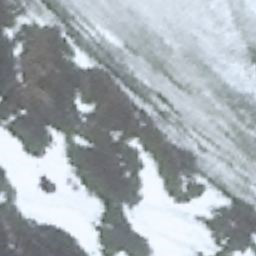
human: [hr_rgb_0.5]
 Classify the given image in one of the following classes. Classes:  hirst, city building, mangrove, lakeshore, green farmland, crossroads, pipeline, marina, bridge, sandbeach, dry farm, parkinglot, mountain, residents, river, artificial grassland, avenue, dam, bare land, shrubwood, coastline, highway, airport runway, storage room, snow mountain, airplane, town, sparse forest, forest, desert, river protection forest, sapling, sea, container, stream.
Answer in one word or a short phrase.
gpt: snow mountain